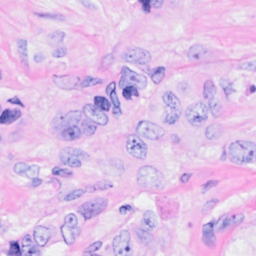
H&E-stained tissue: Breast